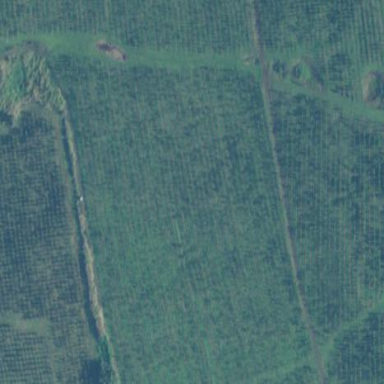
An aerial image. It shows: Orchard with papaya trees.